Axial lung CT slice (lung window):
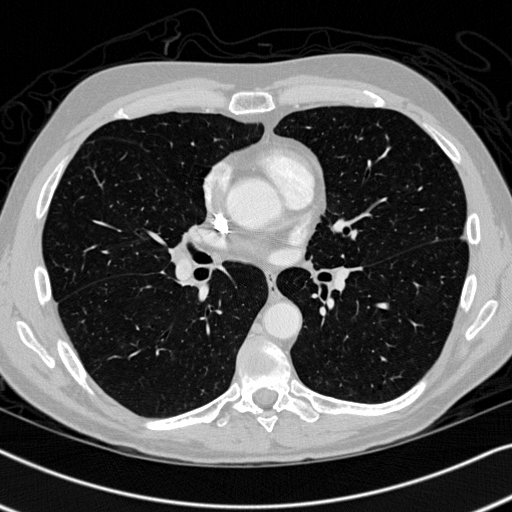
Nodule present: no